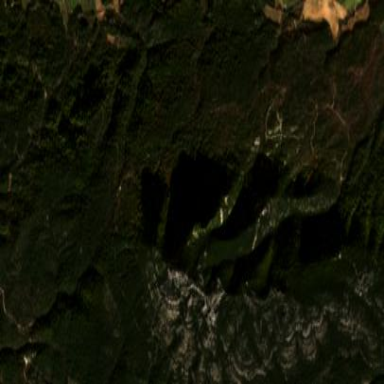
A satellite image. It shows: Forest with broadleaved trees.